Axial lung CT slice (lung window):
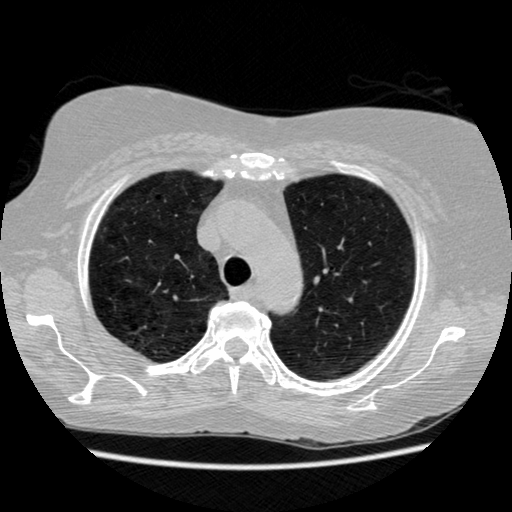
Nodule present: no